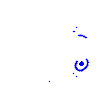
Particle: electron